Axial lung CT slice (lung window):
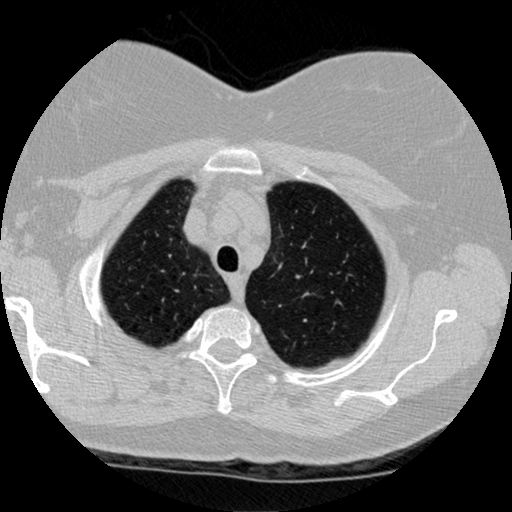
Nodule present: no